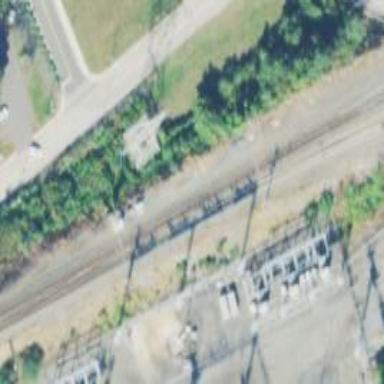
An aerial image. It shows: Railway track with contact lines for electrification.